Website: macys
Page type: payment
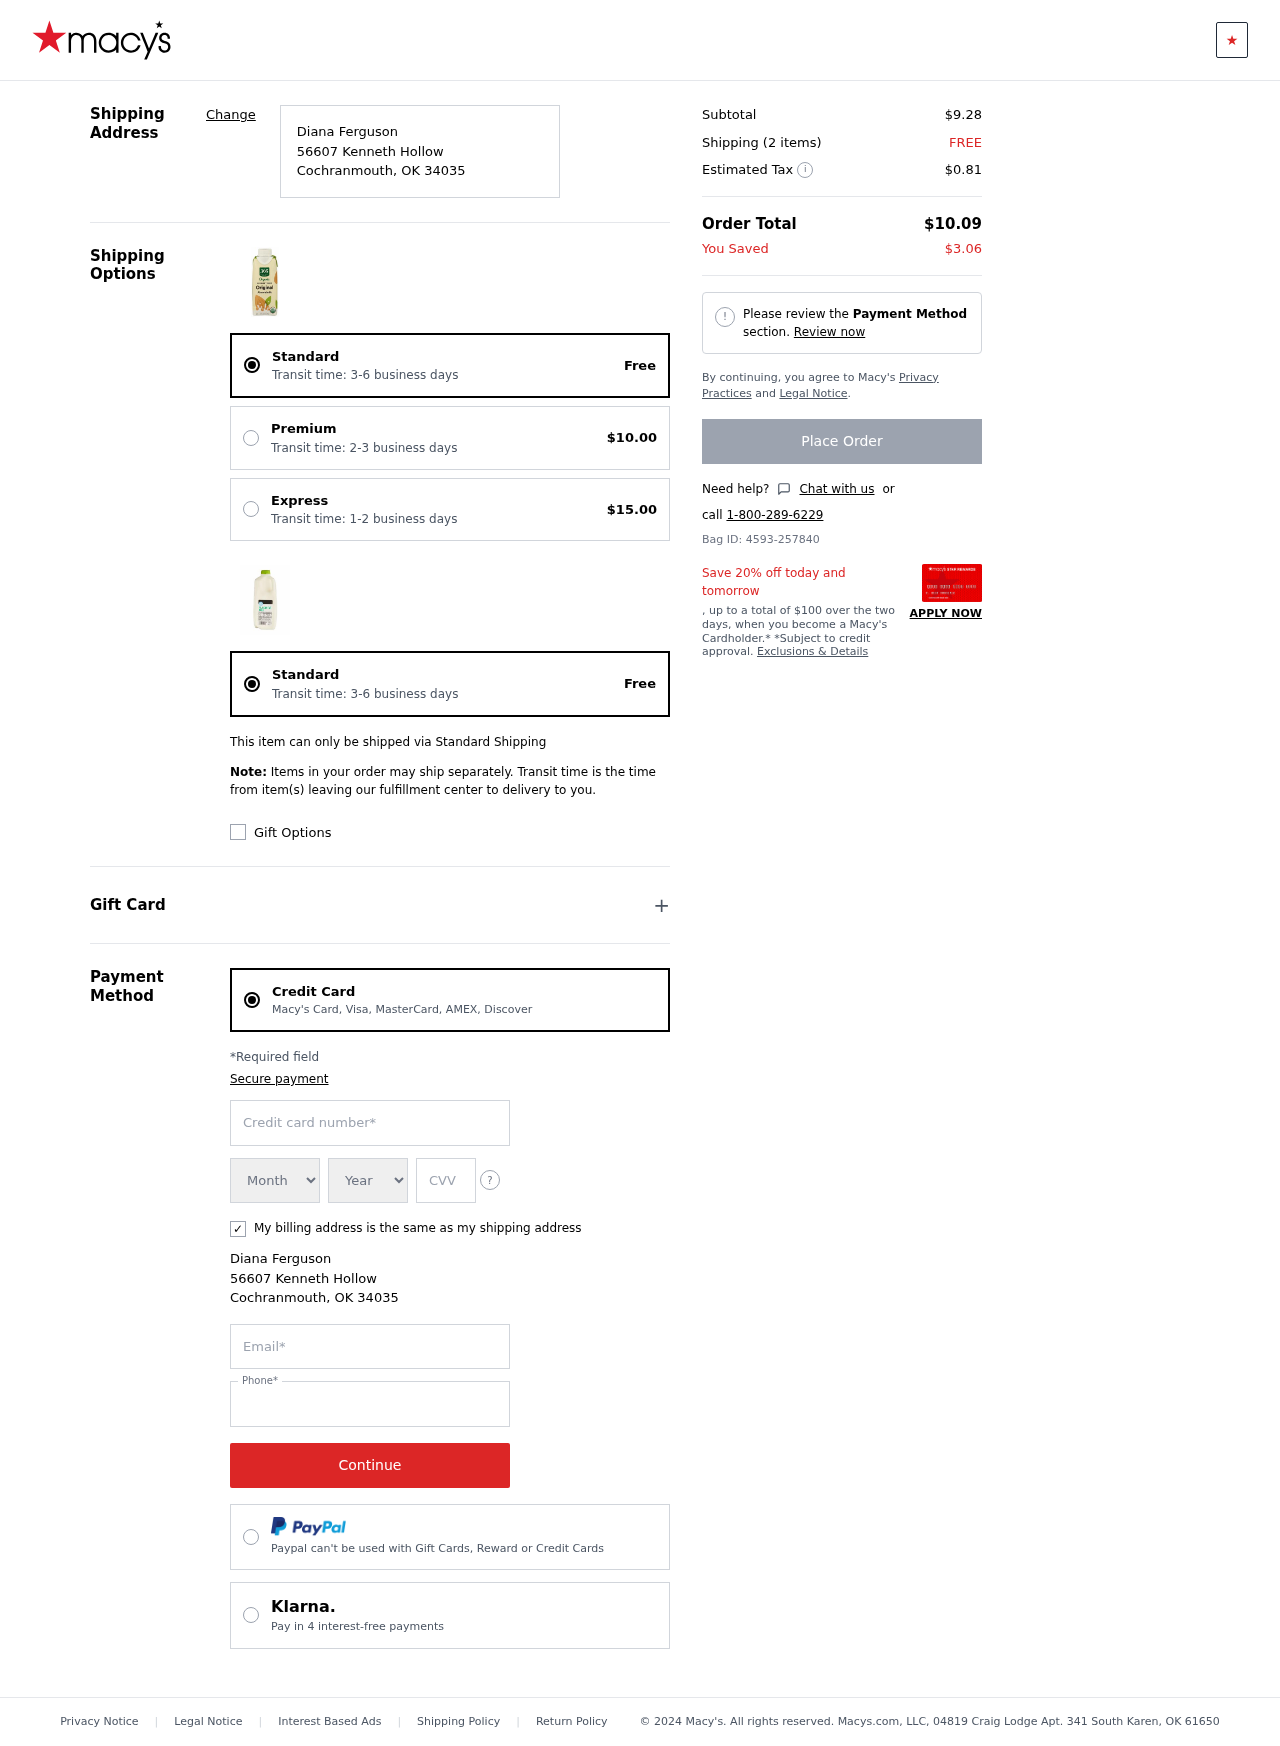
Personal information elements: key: PII_CARD_CVV
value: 832
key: PII_CARD_EXPIRY_MONTH
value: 08
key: PII_CARD_EXPIRY_YEAR
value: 29
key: PII_CARD_NUMBER
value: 2238 2791 9366 3267
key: PII_CITY
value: Cochranmouth
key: PII_EMAIL
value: diana_ferguson@hotmail.com
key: PII_FULLNAME
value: Diana Ferguson
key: PII_PHONE
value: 8172187204
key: PII_POSTCODE
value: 34035
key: PII_STATE_ABBR
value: OK
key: PII_STREET
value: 56607 Kenneth Hollow
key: PII_FULLNAME2
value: Diana Ferguson
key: PII_STREET2
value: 56607 Kenneth Hollow
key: PII_CITY2
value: Cochranmouth
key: PII_STATE_ABBR2
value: OK
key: PII_POSTCODE2
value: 34035
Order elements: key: ORDER_DELIVERY_DATE
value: Transit time: 3-6 business days
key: ORDER_SHIPPING_STANDARD
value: Free
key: ORDER_SHIPPING_PREMIUM
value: $10.00
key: ORDER_SHIPPING_EXPRESS
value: $15.00
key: ORDER_DELIVERY_DATE2
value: Transit time: 3-6 business days
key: ORDER_SHIPPING_STANDARD2
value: Free
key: ORDER_SUBTOTAL
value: $9.28
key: ORDER_NUM_ITEMS
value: Shipping (2 items)
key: ORDER_SHIPPING_COST
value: FREE
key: ORDER_TAX
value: $0.81
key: ORDER_TOTAL
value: $10.09
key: ORDER_SAVINGS
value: $3.06
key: ORDER_ID
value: Bag ID: 4593-257840